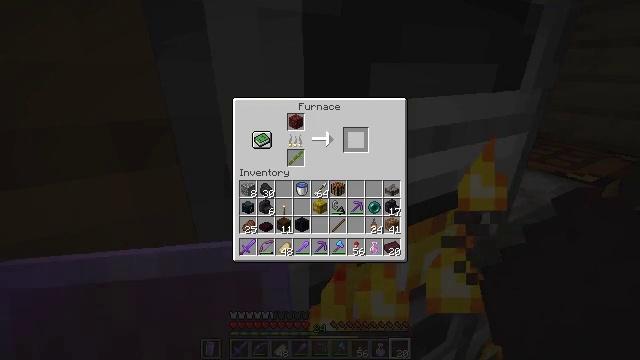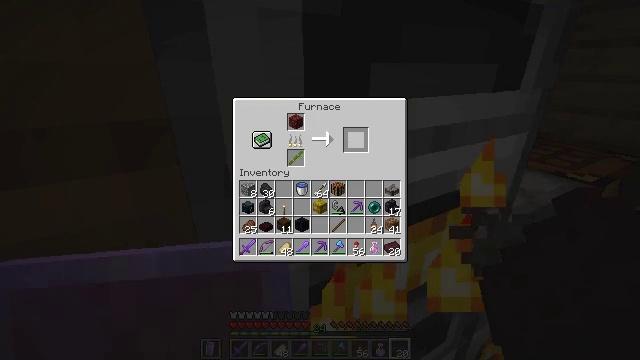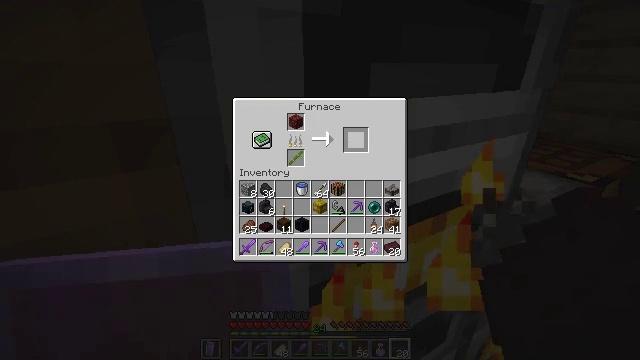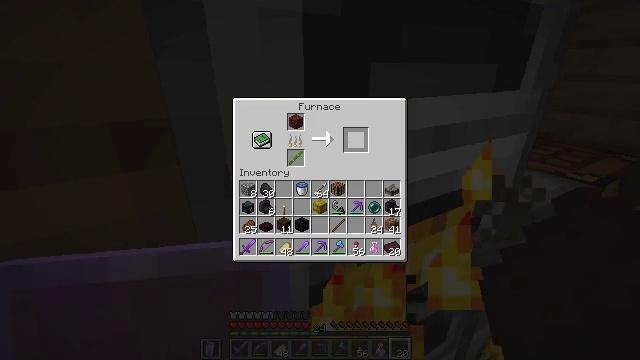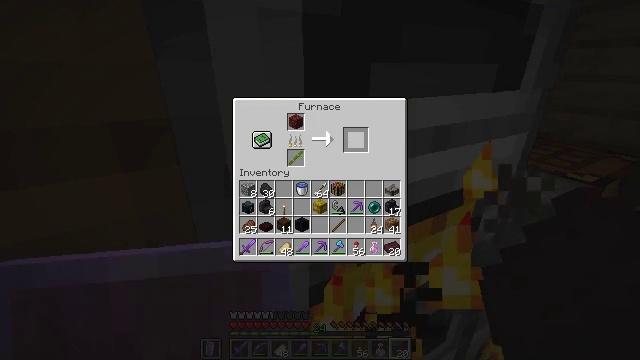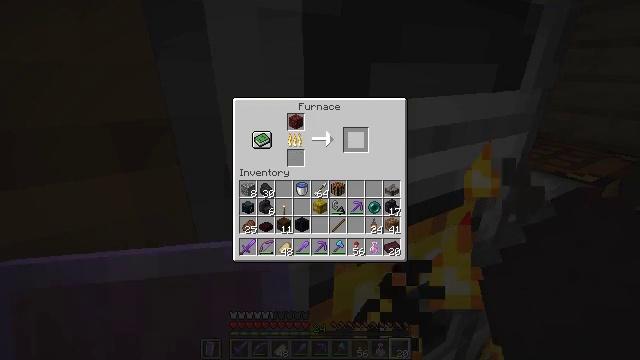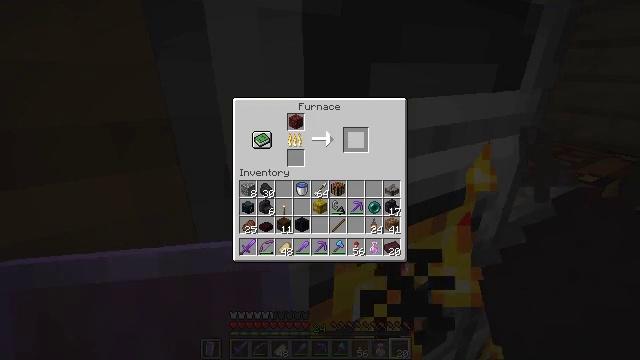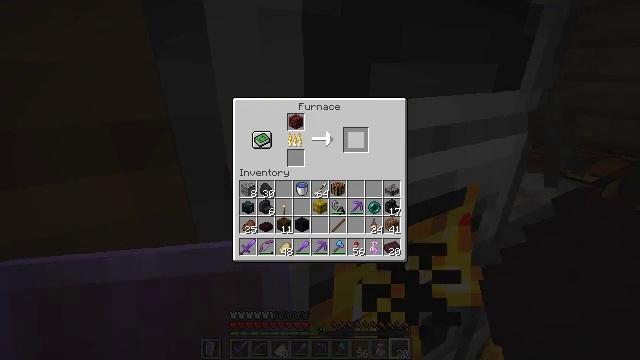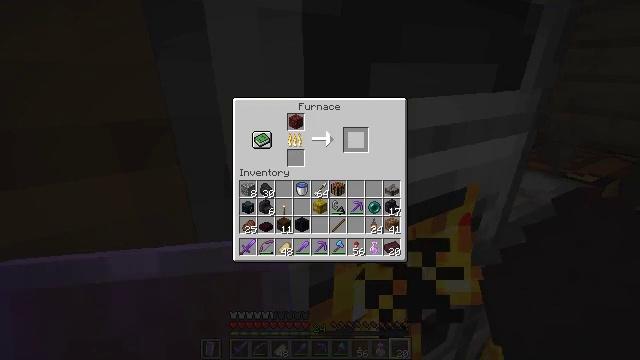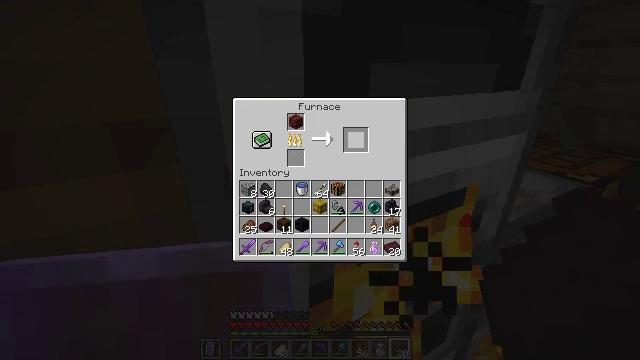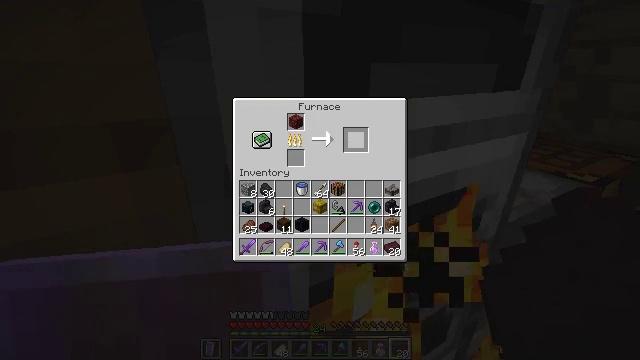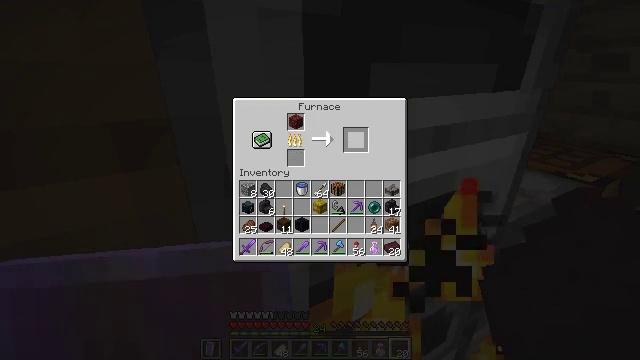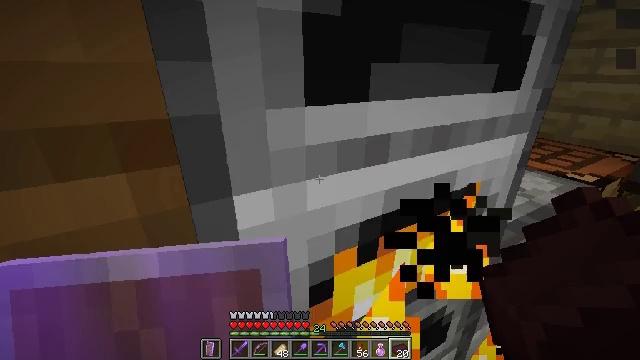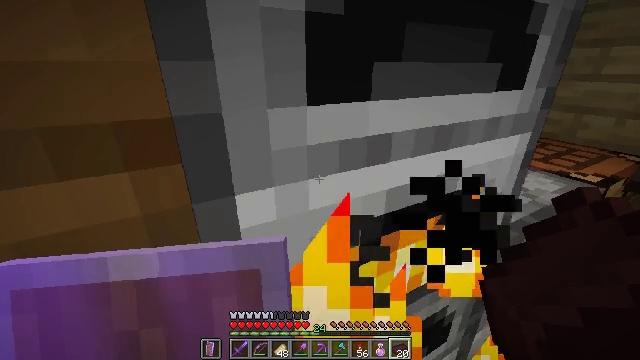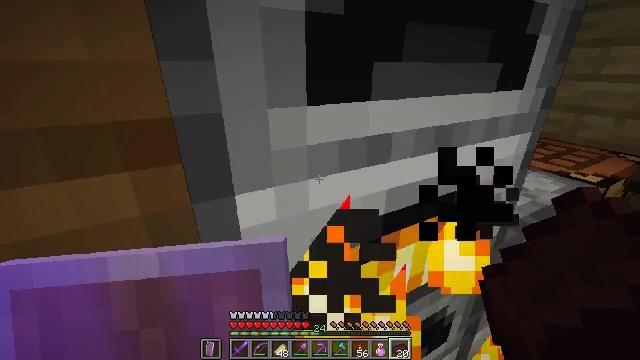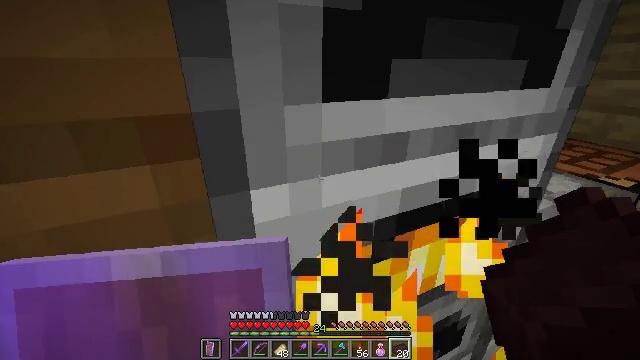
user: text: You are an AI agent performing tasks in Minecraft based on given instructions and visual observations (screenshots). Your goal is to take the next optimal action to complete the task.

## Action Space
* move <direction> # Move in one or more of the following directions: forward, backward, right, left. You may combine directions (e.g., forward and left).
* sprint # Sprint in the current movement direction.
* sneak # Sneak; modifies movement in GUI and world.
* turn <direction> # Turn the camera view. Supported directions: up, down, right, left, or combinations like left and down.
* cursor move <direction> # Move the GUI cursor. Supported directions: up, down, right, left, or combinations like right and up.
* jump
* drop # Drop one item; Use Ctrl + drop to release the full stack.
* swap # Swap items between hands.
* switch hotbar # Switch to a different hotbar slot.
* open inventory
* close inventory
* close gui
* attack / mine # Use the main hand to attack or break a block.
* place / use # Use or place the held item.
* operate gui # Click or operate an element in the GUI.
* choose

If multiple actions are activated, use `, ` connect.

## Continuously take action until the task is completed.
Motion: motion action
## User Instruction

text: Convert netherrack into nether brick using a furnace.
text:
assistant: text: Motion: sneak
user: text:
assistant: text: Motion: sneak
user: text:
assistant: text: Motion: sneak
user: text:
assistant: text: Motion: sneak
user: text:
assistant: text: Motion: sneak
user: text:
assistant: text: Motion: no_op
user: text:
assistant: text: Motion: no_op
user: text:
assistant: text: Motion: no_op
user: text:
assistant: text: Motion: no_op
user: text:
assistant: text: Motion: no_op
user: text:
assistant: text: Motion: no_op
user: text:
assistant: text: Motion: no_op
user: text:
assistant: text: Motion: no_op
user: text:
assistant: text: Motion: no_op
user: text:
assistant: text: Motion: turn left
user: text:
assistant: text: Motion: turn left and down
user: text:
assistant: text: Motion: turn left and down
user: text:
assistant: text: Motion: turn left and down
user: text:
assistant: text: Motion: turn left
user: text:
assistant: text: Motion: move forward
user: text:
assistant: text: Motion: move forward
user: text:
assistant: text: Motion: move forward
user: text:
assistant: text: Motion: move forward
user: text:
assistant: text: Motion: move forward
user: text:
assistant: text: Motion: move forward, turn left and up
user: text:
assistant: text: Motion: move forward, turn left and up
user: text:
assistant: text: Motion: move forward, turn left
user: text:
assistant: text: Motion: move forward
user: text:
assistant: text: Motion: move forward, turn left and up
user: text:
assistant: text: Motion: move forward, turn left and up